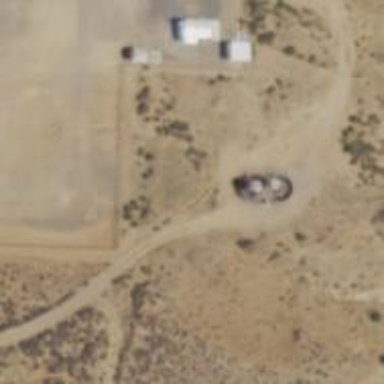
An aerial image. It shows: Storage tank with man-made structure.